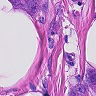
Metastatic tissue present: yes